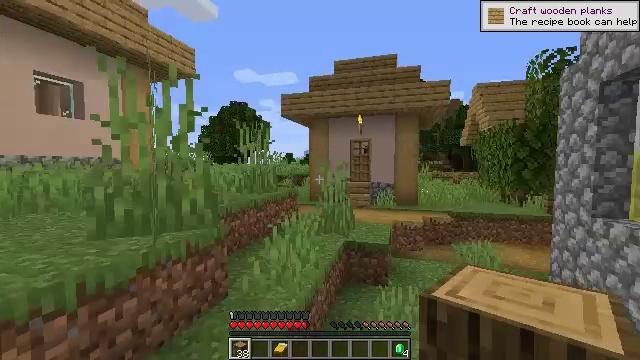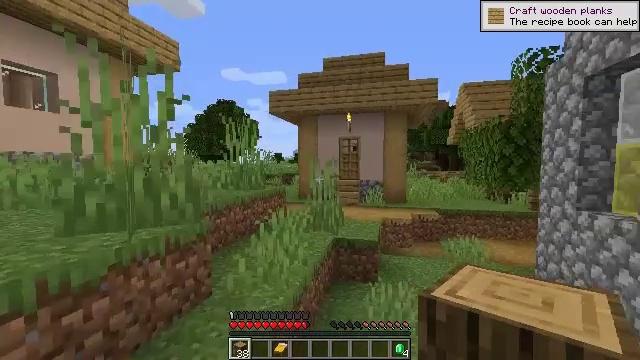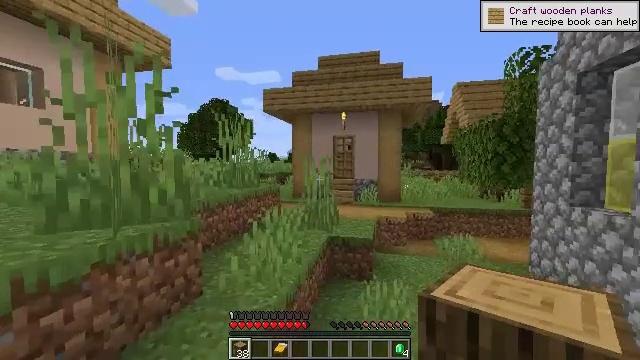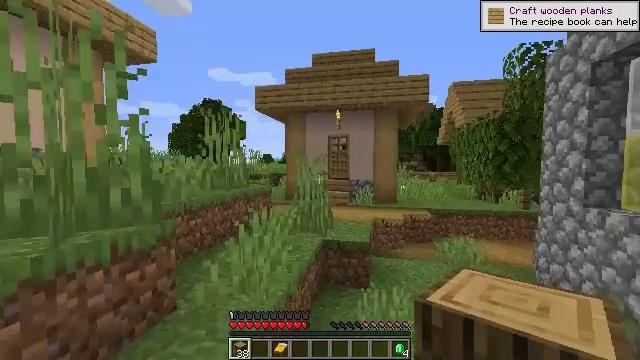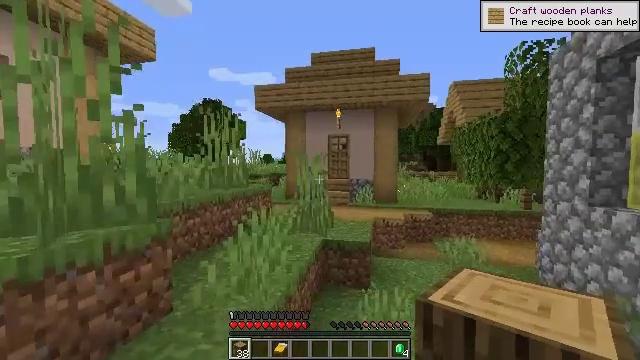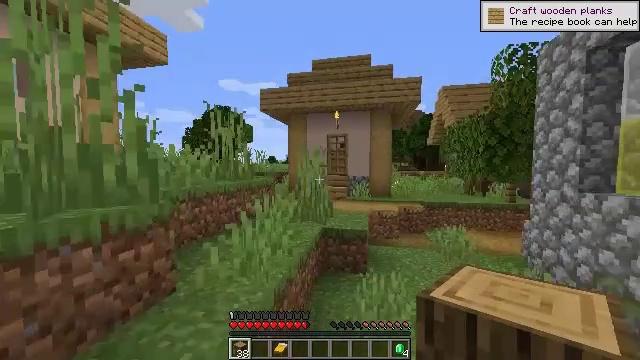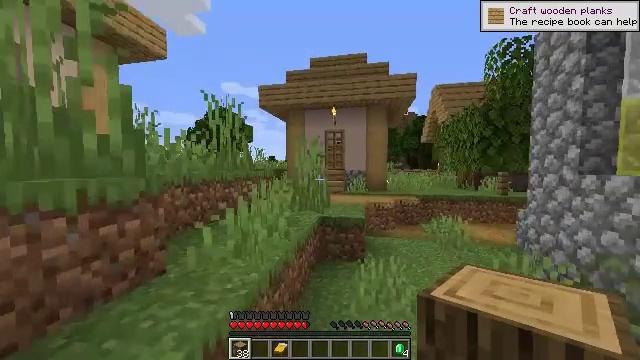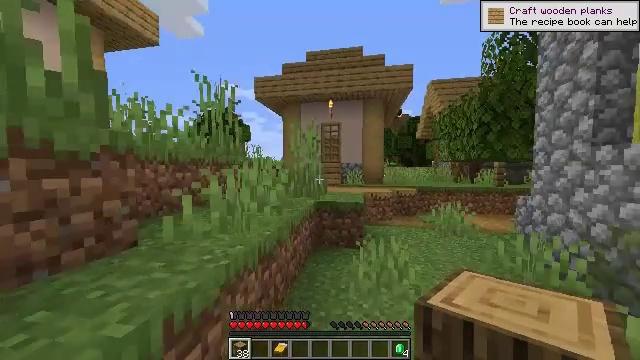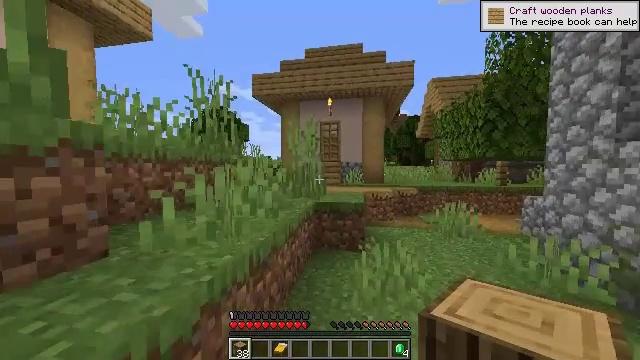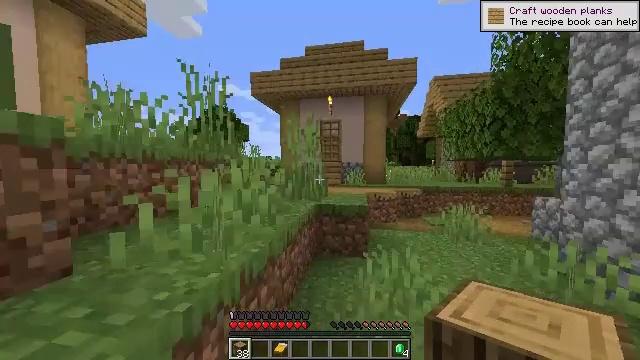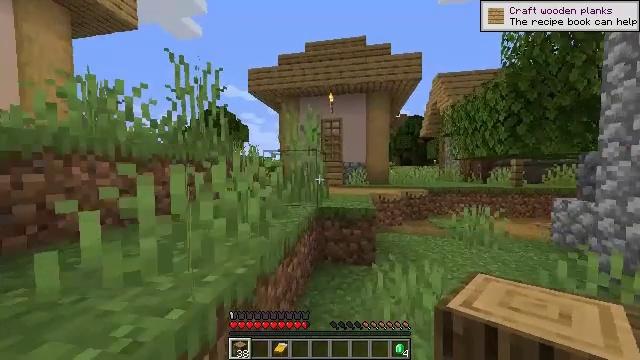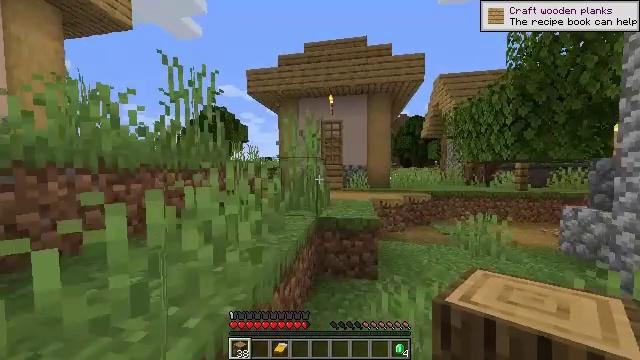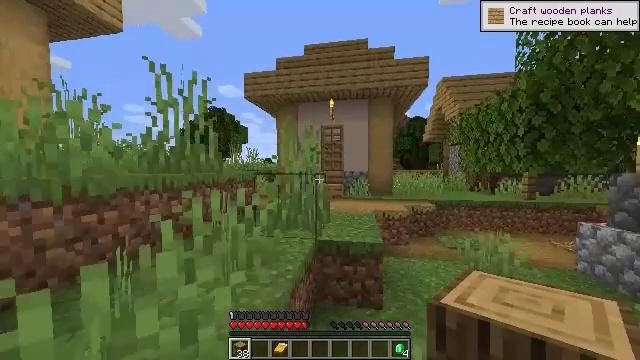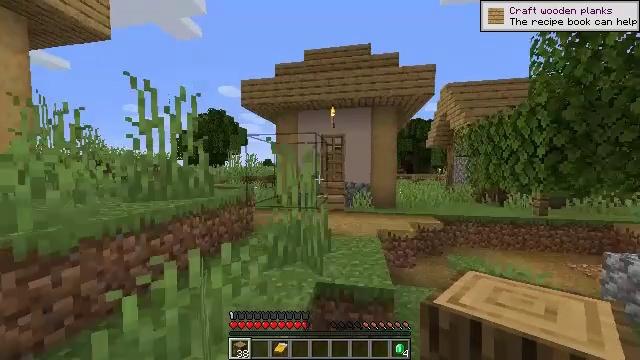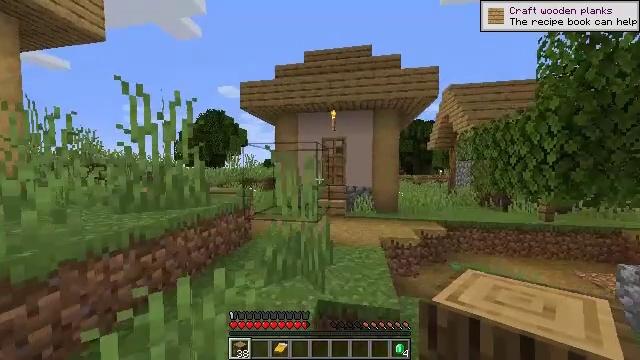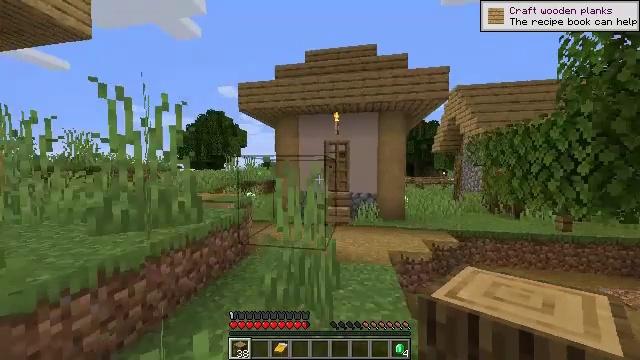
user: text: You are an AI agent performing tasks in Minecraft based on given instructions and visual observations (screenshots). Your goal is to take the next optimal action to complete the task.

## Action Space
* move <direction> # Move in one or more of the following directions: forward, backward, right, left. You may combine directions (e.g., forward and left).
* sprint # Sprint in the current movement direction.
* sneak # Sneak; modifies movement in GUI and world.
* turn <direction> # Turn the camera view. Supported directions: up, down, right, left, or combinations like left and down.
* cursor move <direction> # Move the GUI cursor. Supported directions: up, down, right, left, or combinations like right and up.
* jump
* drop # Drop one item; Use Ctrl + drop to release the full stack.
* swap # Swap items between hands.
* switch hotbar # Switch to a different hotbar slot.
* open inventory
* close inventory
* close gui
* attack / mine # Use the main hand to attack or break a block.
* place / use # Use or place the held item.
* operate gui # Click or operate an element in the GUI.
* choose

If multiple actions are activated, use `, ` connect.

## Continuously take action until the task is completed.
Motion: motion action
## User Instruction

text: Gather hay blocks from the farm.
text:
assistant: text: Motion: move forward, turn right
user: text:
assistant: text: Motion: move forward, turn right
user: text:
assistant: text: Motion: move forward, sprint, turn right
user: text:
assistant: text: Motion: move forward, sprint
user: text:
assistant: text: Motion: move forward, sprint
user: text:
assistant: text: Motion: move forward, sprint
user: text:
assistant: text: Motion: move forward
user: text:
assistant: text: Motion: move forward
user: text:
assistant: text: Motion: move forward
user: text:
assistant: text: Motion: move forward
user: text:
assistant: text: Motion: move forward, jump
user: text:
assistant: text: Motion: move forward and move left, jump
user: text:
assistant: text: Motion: move forward and move left, jump
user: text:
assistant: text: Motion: move forward and move left, jump
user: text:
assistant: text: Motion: move forward and move left, jump
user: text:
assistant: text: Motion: move forward and move left, jump
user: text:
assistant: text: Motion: move forward and move left, jump
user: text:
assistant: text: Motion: move forward and move left, jump
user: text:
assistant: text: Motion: move forward
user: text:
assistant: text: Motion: move forward
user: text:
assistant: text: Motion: move forward
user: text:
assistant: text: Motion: move forward and move right, turn right and down
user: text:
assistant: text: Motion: move forward and move right, turn right and down
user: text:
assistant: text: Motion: move forward and move right, turn right
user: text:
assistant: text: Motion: move forward
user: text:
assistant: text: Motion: move forward
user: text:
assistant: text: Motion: move forward
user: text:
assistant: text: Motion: move forward
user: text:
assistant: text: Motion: move forward
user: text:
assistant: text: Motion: move forward